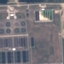
Land use / land cover: Industrial